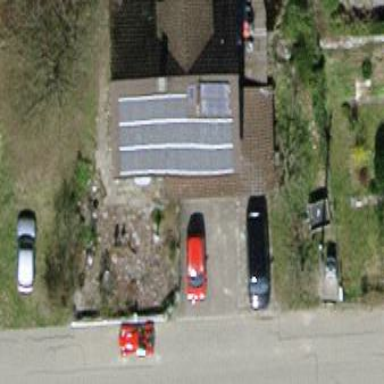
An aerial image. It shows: Detached building with gabled roof.